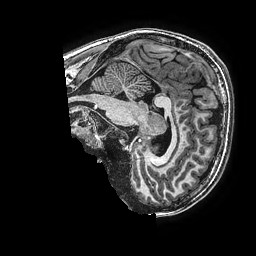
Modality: T1w
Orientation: sagittal
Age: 14
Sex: male
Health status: ill
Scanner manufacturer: ge
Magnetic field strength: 3 T
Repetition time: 0.00766 s
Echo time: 0.003476 s